Question:
i want to select "categoria",idjogo where idjogo=NULL, except the hentai. the hentai i want to select is the one where idjogo=100;
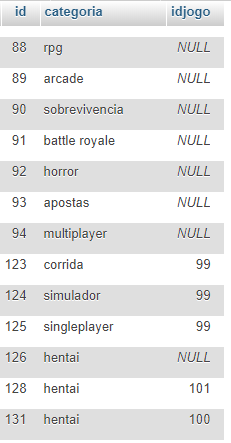
Answer: '''
WHERE idjogo <=> IF(categoria='hentai',100,NULL)
'''